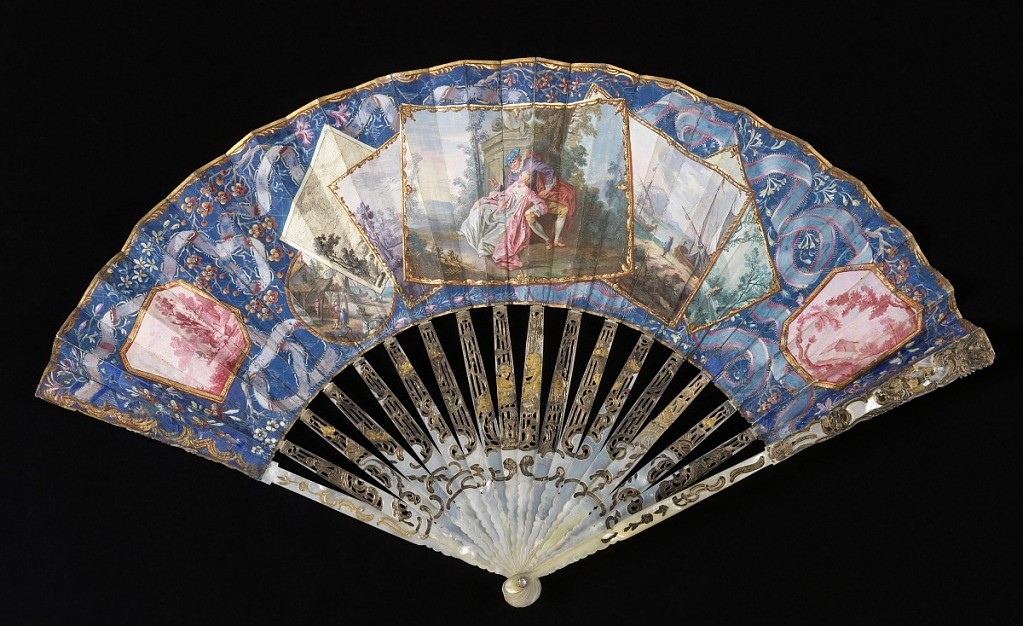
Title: Pleated fan
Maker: Jean Baptiste Joseph Pater, French, 1695 – 1736
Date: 1760–80
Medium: Painted parchment leaf backed with painted paper, incised and pierced mother-of-pearl sticks with applied metallic foil, glass stone at the rivet
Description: Pleated fan. Leaf of painted parchment backed with painted paper; sticks of incised and pierced mother-of-pearl with applied metallic foil; glass stone at the rivet. The figures in the central frame are after a painting by Jean Baptiste Joseph Pater (1695-1736) entitled, "Conversation Galante dans un Parc." The partially visible pen and ink drawing on the left is signed Perelle and is probably a copy of a countryside view by the painter and engraver, Gabriel Perelle (1603-77). Scattered framed pictures and the twisting ribbon motif create a trompe l'oeil effect.